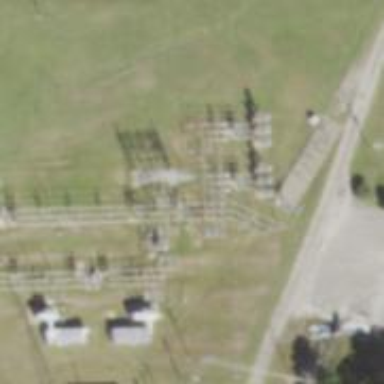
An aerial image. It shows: Switch used for power control.